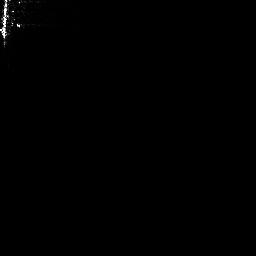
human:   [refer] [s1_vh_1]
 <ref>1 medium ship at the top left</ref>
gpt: <box>[[0, 0, 7, 17, 0]]</box>